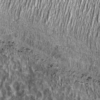
Label: not_dusty